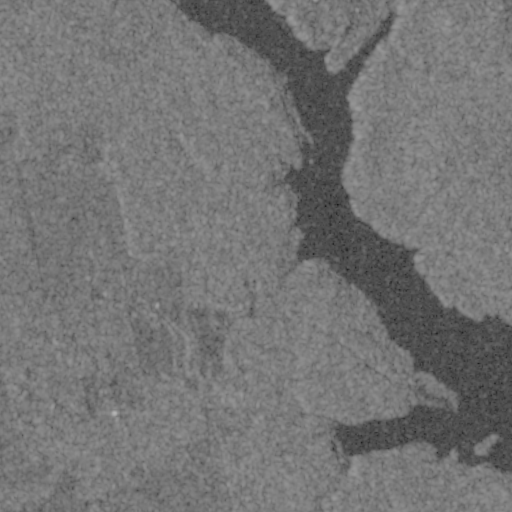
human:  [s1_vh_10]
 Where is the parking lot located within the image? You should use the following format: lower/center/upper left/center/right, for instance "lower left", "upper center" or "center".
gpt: The parking lot is located in the lower right of the image.
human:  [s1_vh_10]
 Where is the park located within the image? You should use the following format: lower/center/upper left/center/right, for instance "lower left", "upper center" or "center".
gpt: There is no park in the image.

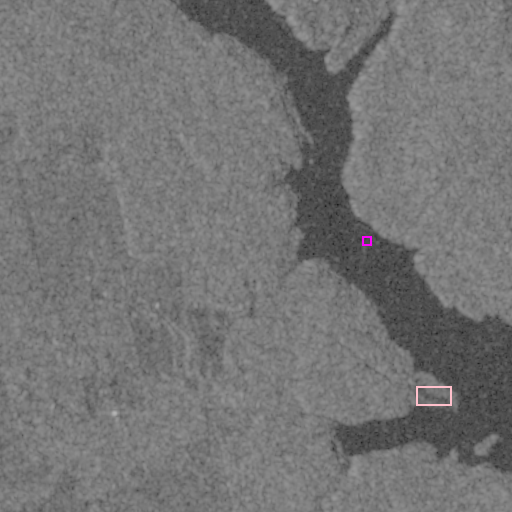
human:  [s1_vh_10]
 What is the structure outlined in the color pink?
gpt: The structure outlined in pink is a parking lot.
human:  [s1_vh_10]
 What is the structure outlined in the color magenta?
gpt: The structure outlined in magenta is a building.
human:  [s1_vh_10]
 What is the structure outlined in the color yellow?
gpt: There is no yellow outline.